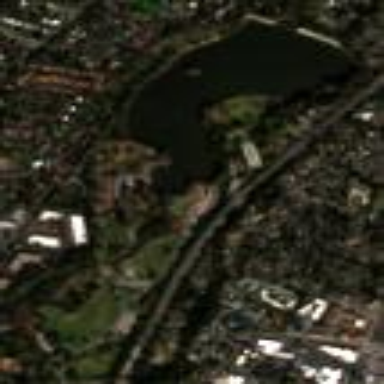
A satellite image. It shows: Park.